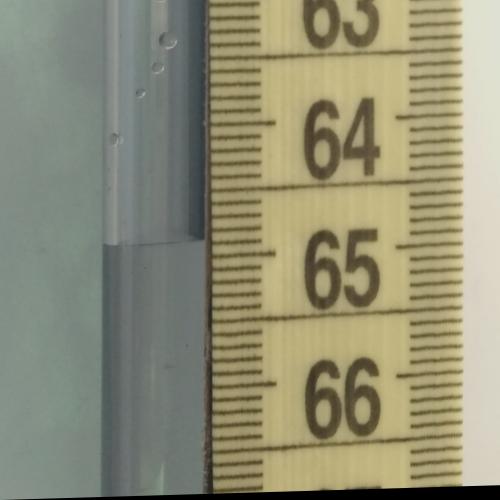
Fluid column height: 64.9 cm